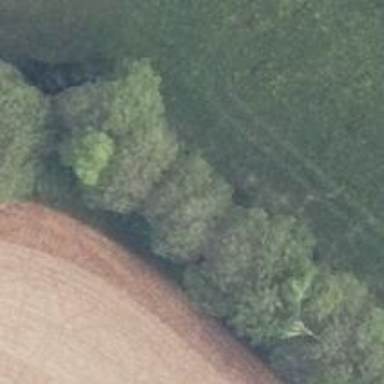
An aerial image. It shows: Row of deciduous broadleaved trees.